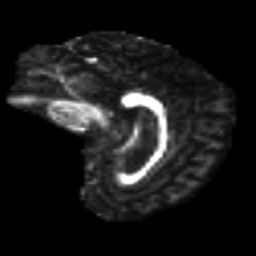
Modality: FA
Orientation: sagittal
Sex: female
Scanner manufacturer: ge
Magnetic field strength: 3 T
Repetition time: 7 s
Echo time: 0.08 s